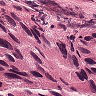
Metastatic tissue present: yes